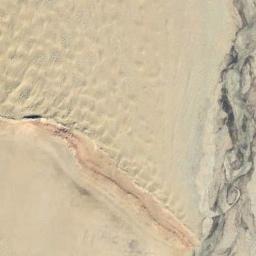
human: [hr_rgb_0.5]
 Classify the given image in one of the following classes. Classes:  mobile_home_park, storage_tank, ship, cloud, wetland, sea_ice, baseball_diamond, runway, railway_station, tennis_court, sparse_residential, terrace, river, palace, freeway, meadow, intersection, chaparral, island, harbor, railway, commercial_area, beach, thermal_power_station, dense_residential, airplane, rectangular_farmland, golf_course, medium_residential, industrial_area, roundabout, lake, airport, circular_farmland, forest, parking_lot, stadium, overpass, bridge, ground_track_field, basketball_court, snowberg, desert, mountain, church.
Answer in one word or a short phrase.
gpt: desert